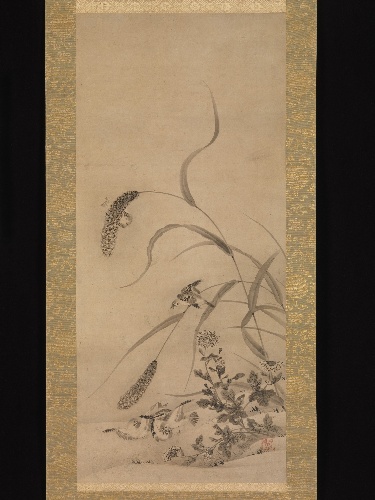
Title: 粟に燕図|Millet and Sparrows
Artist: Geiai
Artist bio: active mid-16th century
Date: mid-16th century
Object type: Hanging scroll
Classification: Paintings
Medium: Hanging scroll; ink on paper
Culture: Japan
Period: Muromachi period (1392–1573)
Dimensions: Image: 39 9/16 × 17 5/8 in. (100.5 × 44.8 cm)
Overall with knobs: 75 3/4 × 24 7/8 in. (192.4 × 63.2 cm)
Department: Asian Art
Credit line: The Harry G. C. Packard Collection of Asian Art, Gift of Harry G. C. Packard, and Purchase, Fletcher, Rogers, Harris Brisbane Dick, and Louis V. Bell Funds, Joseph Pulitzer Bequest, and The Annenberg Fund Inc. Gift, 1975
Accession year: 1975
Repository: Metropolitan Museum of Art, New York, NY
Tags: Birds|Plants